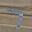
Label: 7